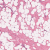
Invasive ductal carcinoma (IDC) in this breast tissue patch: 0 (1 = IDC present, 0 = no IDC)